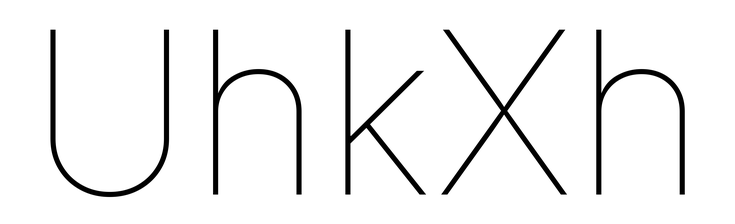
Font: Inter_Thin